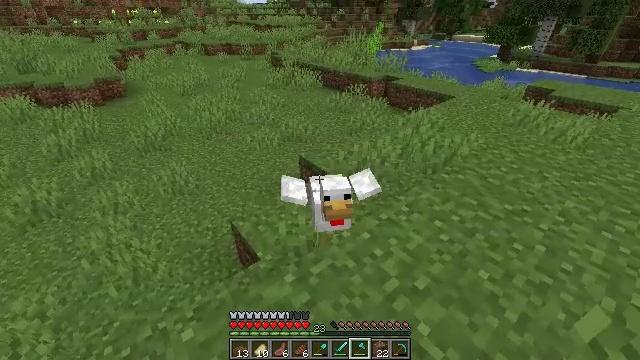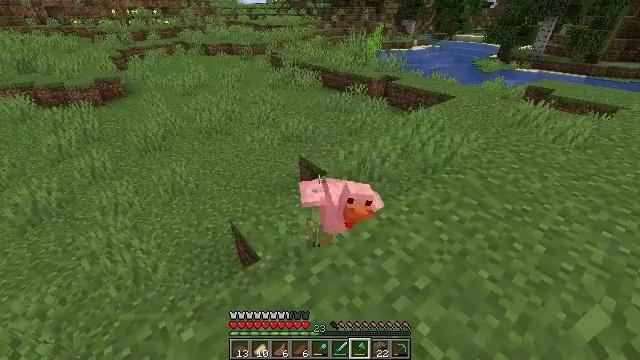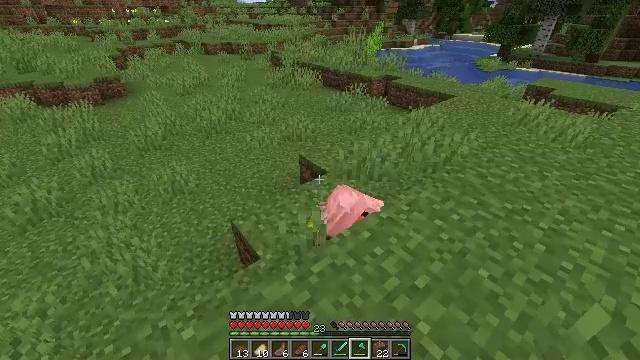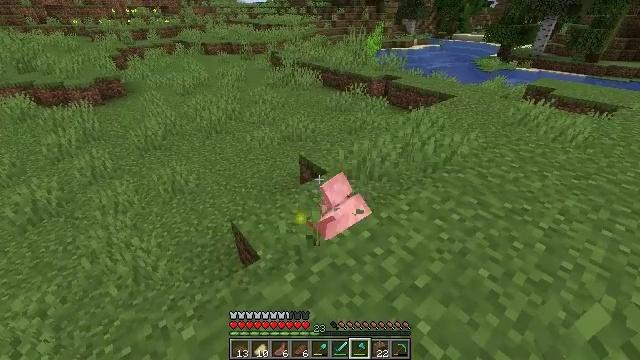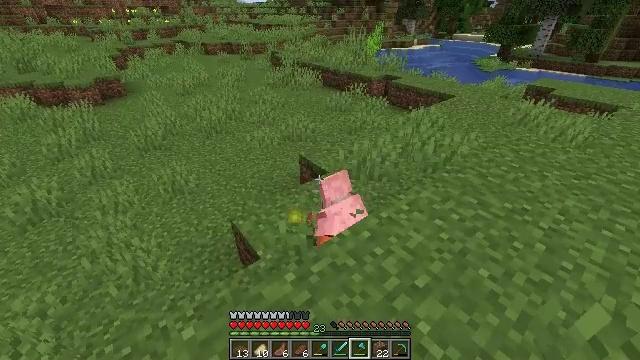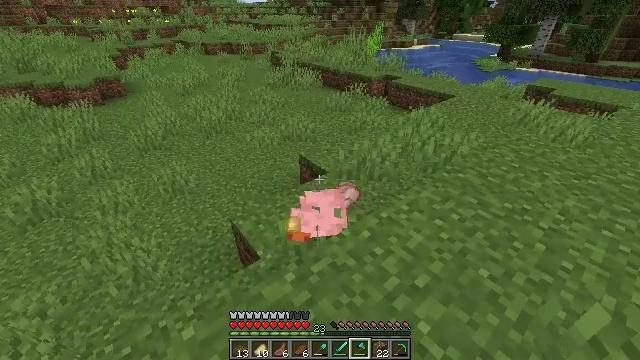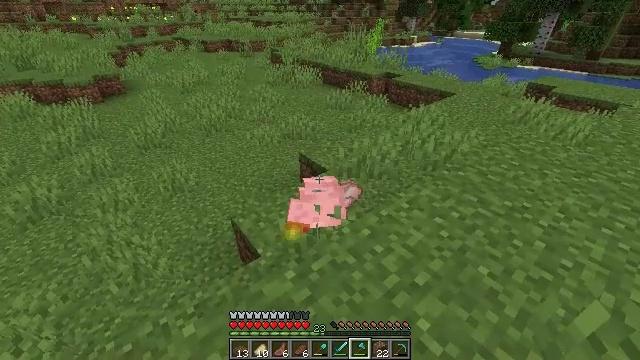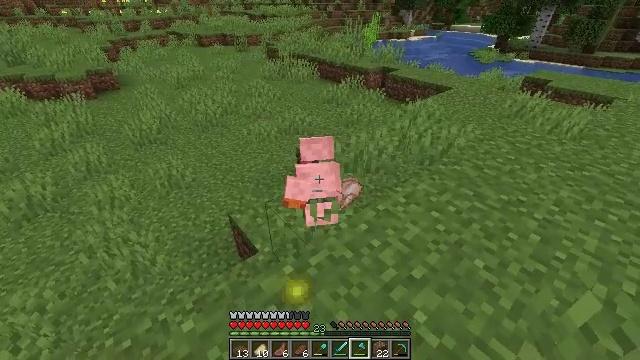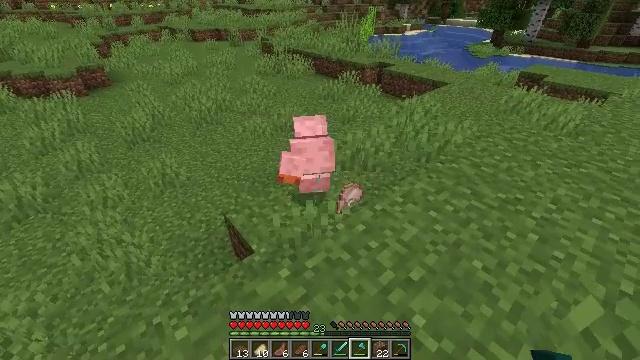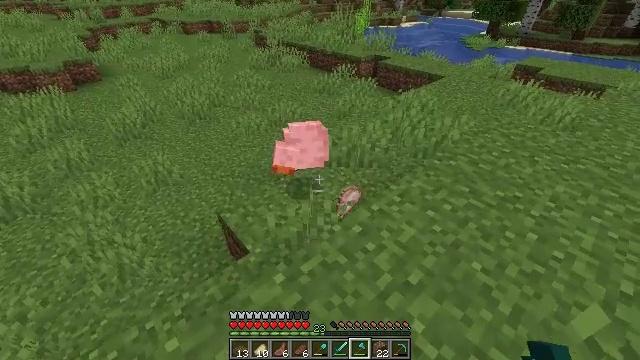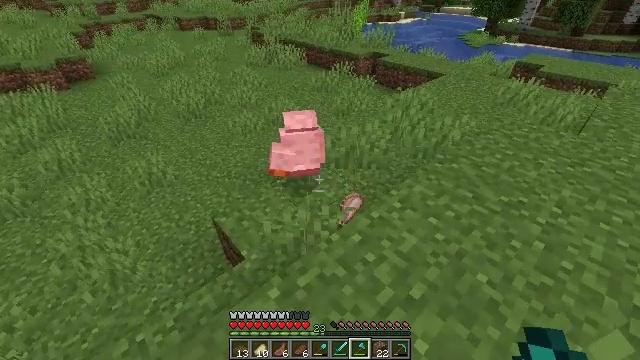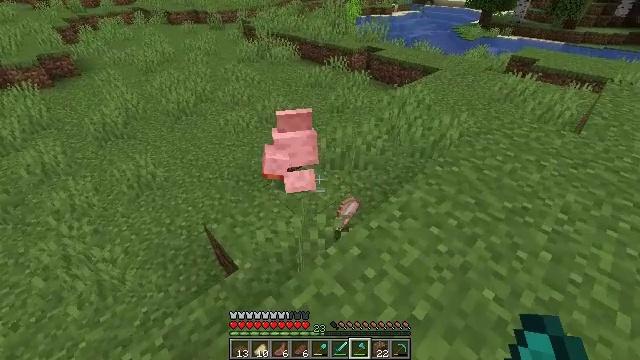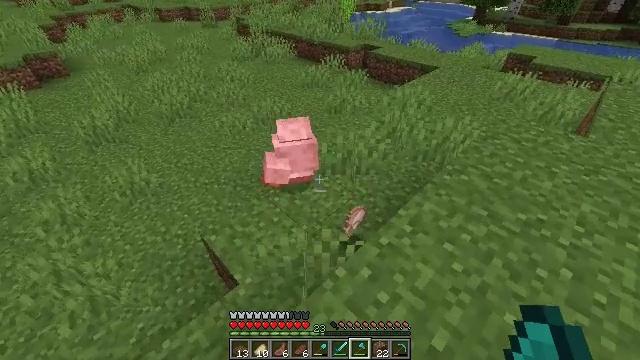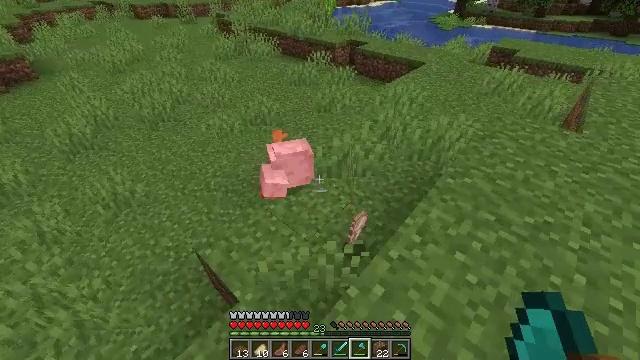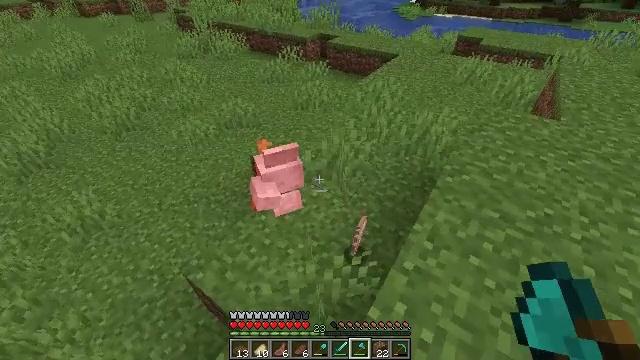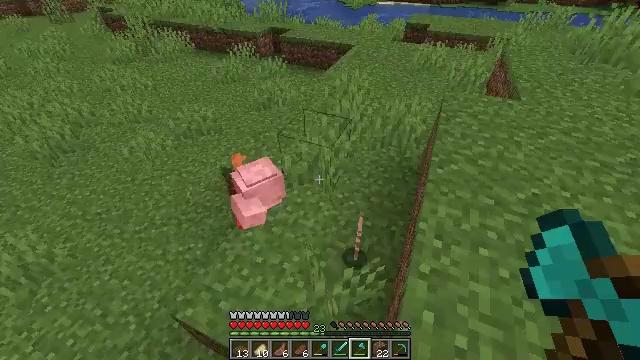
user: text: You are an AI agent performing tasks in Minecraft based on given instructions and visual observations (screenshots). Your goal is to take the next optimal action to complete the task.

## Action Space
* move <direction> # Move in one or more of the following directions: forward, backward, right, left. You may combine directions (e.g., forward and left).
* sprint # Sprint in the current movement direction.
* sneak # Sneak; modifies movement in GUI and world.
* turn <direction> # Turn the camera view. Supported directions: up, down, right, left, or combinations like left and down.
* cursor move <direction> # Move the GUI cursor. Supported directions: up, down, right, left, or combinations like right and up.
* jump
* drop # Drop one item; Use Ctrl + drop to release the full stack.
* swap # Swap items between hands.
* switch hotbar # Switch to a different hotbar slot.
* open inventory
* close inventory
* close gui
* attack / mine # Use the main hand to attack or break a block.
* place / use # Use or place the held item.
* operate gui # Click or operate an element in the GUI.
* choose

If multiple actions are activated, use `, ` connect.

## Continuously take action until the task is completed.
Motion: motion action
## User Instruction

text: Break the kelp plant in the ocean.
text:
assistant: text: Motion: no_op
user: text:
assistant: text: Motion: no_op
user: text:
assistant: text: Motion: no_op
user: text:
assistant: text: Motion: no_op
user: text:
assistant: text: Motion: no_op
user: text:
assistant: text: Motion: no_op
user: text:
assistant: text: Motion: turn down
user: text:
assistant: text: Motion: move forward
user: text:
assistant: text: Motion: move forward, turn right and down
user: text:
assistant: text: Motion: move forward
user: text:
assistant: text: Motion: move forward and move left, turn right and down
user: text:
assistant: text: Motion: move forward and move left, turn right
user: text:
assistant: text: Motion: move forward and move left, turn right
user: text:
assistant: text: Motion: move forward and move left, turn right and down
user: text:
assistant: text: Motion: move forward and move left, turn right and down
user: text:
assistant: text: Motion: move forward and move left, turn right
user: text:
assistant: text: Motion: move forward and move left, turn right
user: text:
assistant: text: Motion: move forward, turn right
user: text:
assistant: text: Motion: move forward, turn right
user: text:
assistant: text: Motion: move forward, turn right and up
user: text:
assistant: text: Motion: move forward, turn right and up
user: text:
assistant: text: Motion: move forward, turn right and up
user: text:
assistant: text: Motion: move forward, turn right
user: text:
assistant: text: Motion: move forward, turn right
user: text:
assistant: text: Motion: move forward, turn right
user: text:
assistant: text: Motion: move forward, turn right and up
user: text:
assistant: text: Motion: move forward, turn right and up, jump
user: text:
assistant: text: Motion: move forward, turn right and up, jump
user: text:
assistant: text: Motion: move forward, turn right and up, jump
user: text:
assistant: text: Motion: move forward, turn right and up, jump